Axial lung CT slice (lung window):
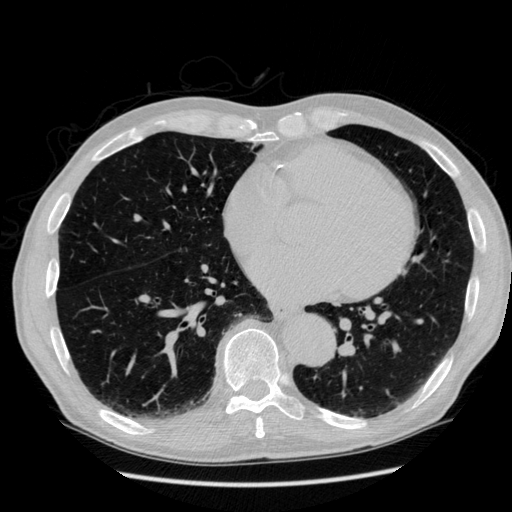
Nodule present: no